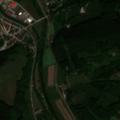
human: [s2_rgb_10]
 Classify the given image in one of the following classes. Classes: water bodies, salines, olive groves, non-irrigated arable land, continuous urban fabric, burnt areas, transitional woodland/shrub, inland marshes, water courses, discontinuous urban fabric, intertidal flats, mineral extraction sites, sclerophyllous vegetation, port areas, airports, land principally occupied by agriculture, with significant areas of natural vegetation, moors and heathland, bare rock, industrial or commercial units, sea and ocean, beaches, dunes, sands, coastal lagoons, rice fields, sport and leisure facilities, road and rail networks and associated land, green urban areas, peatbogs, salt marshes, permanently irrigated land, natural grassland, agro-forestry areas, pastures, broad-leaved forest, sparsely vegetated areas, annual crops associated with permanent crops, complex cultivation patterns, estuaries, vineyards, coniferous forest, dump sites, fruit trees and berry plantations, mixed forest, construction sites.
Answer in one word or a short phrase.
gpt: discontinuous urban fabric, pastures, complex cultivation patterns, land principally occupied by agriculture, with significant areas of natural vegetation, mixed forest